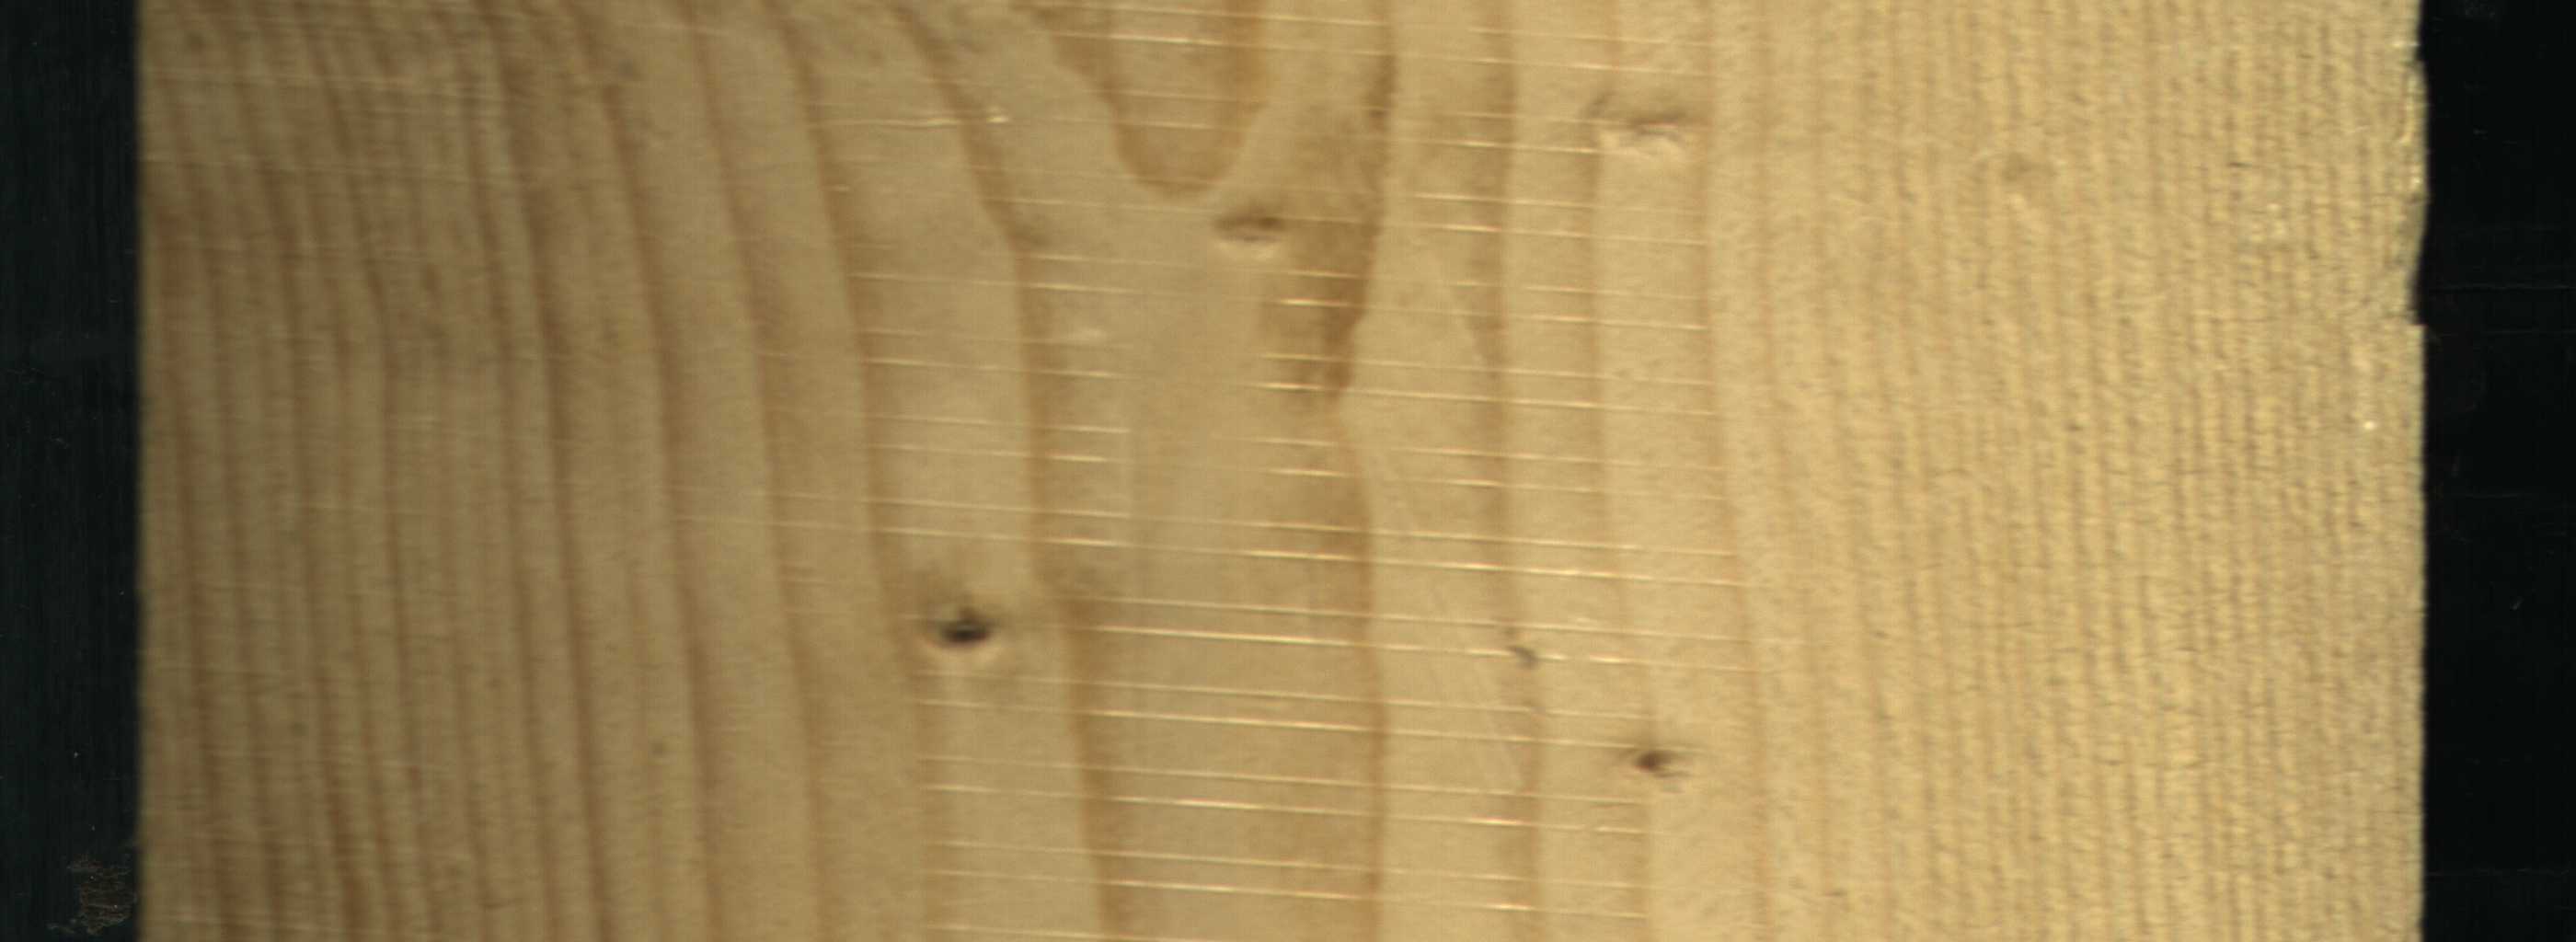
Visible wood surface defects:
Live_Knot
Live_Knot
Live_Knot